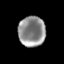
Tissue: lung
Cell type: Epithelial cells
Senescence score: 0.2143
Nuclear area (px): 792
Mean DAPI intensity: 143.958